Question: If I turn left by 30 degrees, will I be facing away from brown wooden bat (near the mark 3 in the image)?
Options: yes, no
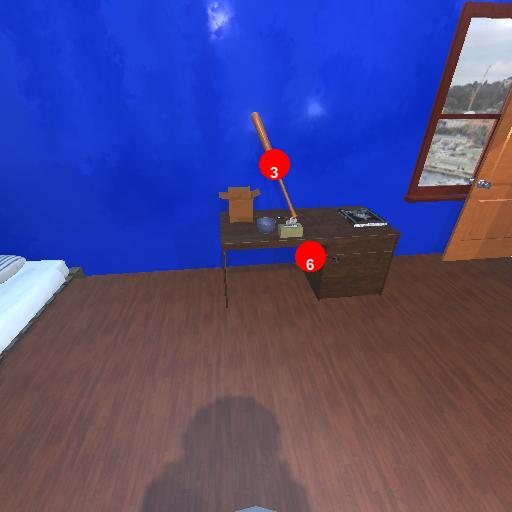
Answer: yes